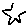
Label: star